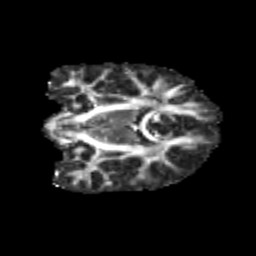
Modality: FA
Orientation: coronal
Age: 10
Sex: male
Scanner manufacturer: siemens
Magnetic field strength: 3 T
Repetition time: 3.8 s
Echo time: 0.07 s